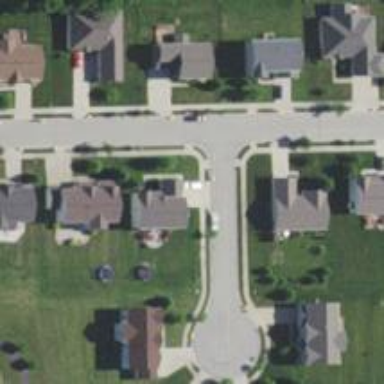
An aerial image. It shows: Smooth asphalt road in residential area.